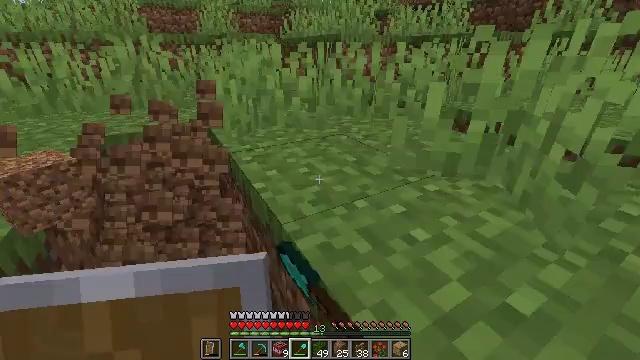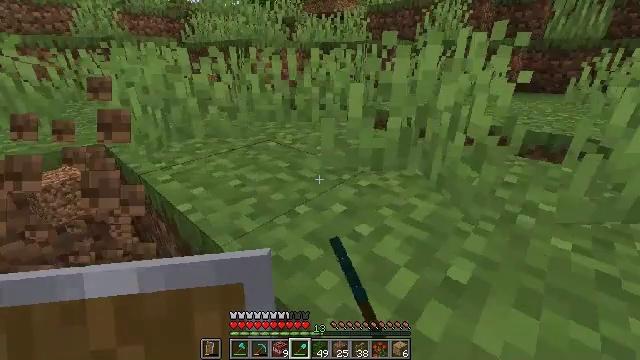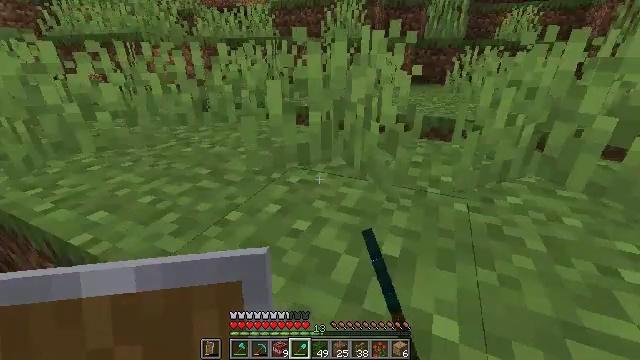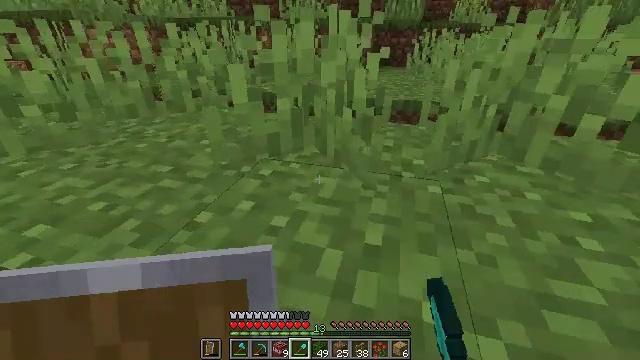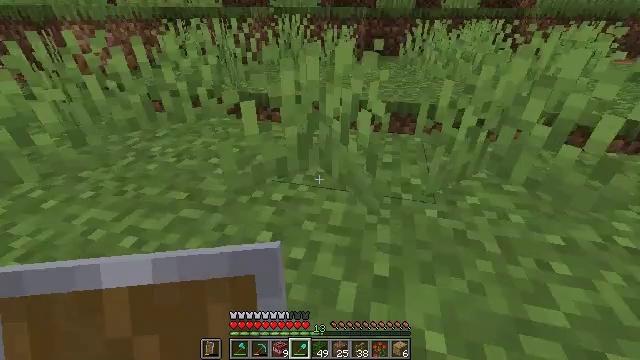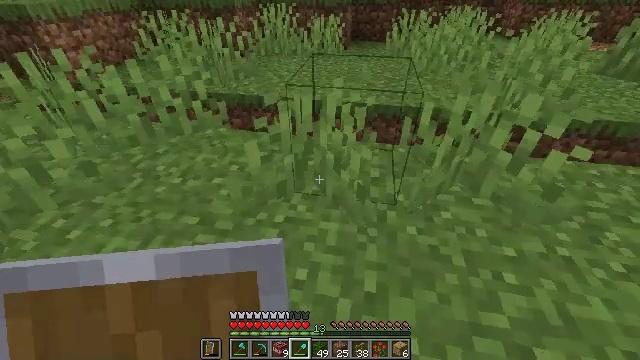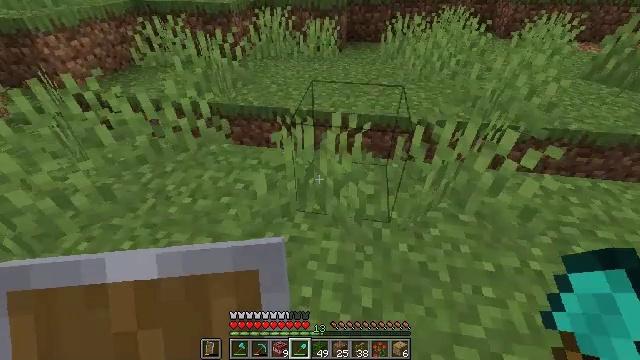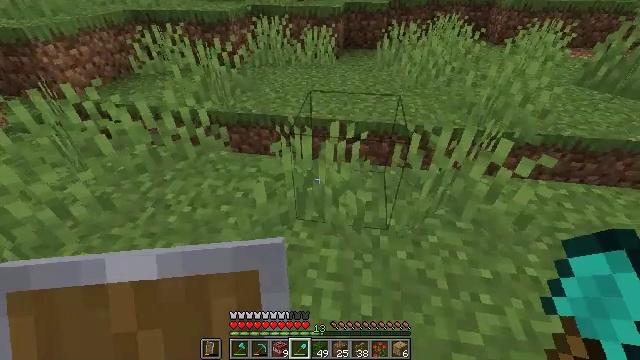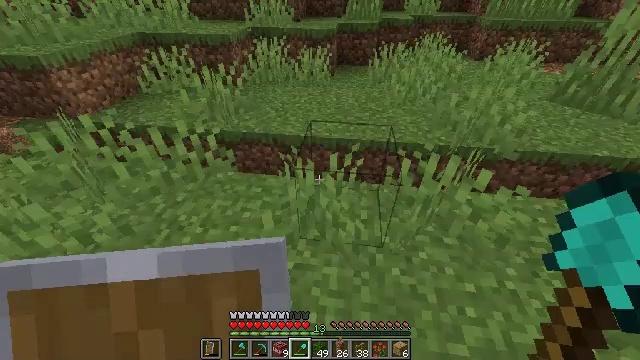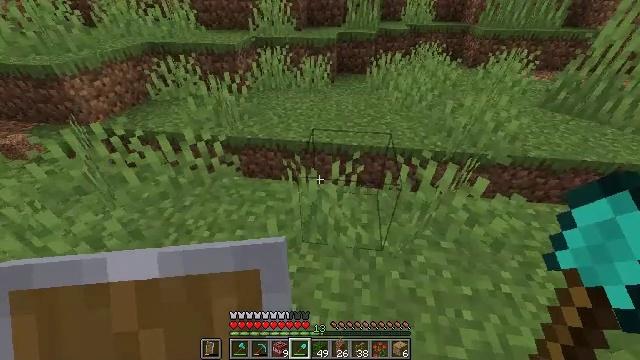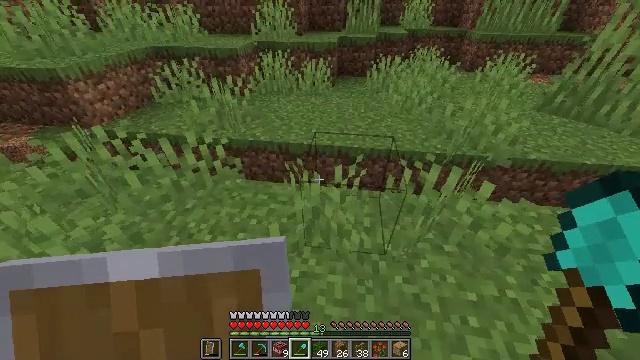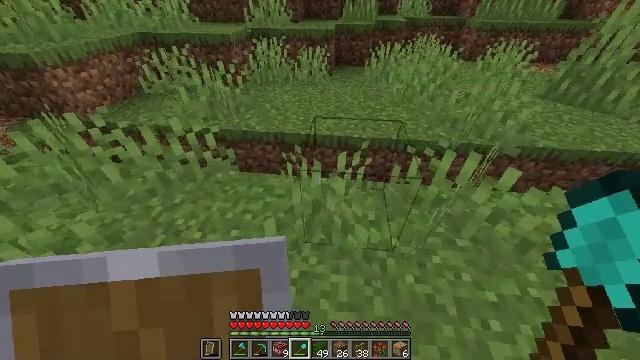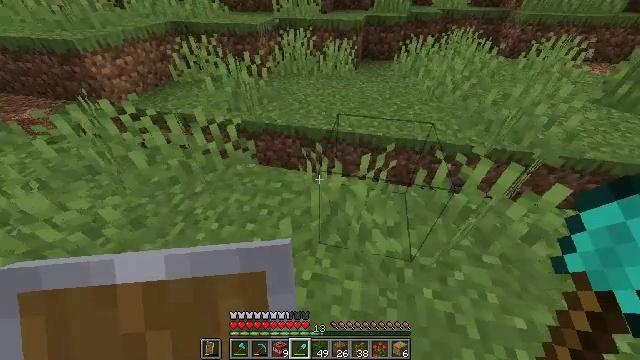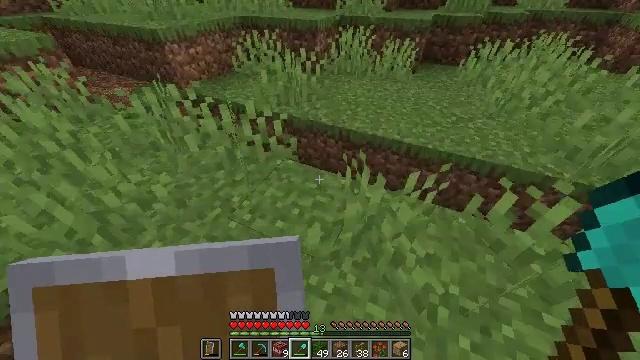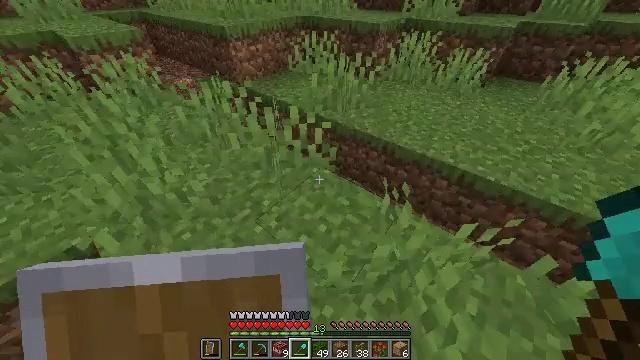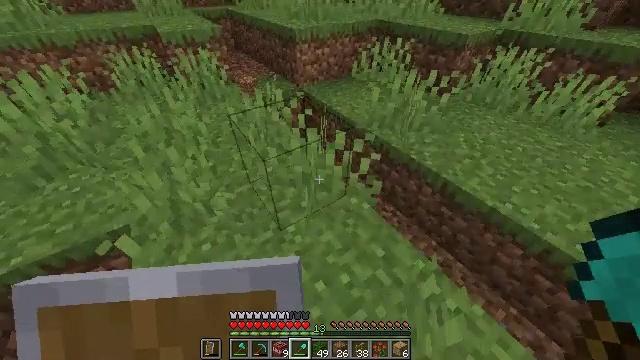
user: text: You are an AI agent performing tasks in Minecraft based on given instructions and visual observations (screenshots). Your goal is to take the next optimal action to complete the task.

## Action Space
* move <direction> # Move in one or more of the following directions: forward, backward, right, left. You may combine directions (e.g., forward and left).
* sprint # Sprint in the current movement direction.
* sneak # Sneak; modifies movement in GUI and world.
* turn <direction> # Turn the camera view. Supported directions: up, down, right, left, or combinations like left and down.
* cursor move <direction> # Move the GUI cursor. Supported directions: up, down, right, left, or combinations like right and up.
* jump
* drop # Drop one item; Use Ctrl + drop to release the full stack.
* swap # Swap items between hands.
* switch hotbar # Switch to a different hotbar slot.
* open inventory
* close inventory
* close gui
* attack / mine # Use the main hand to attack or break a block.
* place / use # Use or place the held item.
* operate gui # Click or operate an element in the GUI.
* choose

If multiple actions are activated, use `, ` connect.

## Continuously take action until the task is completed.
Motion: motion action
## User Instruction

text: Mine the grass in the plains.
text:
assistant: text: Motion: turn right and up
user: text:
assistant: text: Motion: move forward, turn right
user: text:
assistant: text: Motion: move forward, turn right and down
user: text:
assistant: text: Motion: move forward, sprint, turn right and down, jump
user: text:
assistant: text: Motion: move forward, sprint, turn right and down, jump
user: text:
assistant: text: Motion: move forward, sprint, turn right and down, jump
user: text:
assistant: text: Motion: move forward, sprint, jump
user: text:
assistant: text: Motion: move forward, sprint, turn right, jump
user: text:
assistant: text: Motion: move forward, sprint, jump
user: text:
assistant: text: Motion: move forward, sprint
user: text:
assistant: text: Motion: move forward, sprint, turn right and down
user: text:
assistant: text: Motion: move forward, sprint, turn left and down
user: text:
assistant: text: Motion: move forward, sprint, turn left
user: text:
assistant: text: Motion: move forward, sprint, turn left
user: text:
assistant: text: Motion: move forward, turn left
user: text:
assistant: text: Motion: move forward, turn left
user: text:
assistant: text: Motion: move forward, turn left
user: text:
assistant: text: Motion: turn left and up
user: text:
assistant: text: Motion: no_op
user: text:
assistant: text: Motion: no_op
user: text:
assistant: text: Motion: turn right
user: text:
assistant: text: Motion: turn left
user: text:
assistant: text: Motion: turn left
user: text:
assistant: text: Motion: turn left
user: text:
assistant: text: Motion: move forward, turn left and down
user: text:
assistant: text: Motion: move forward
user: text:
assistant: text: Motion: move forward, turn right
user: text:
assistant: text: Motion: move forward, turn right
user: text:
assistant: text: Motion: move forward
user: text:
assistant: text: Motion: move forward